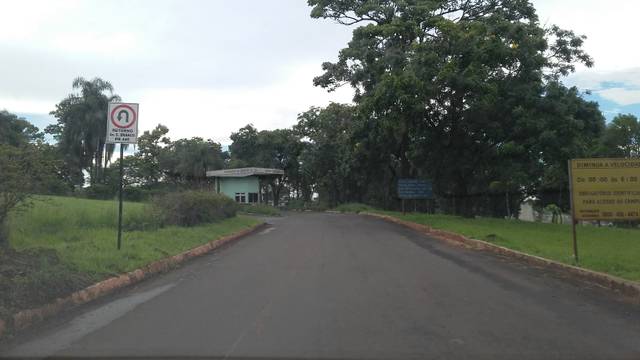
Region: Brazil
Coordinates: -23.322, -51.202